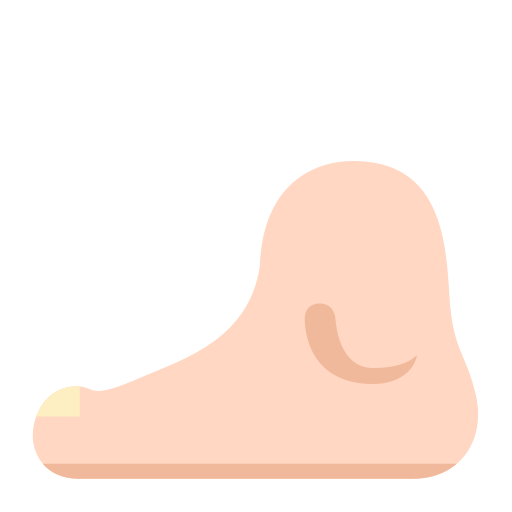
foot flat